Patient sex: F
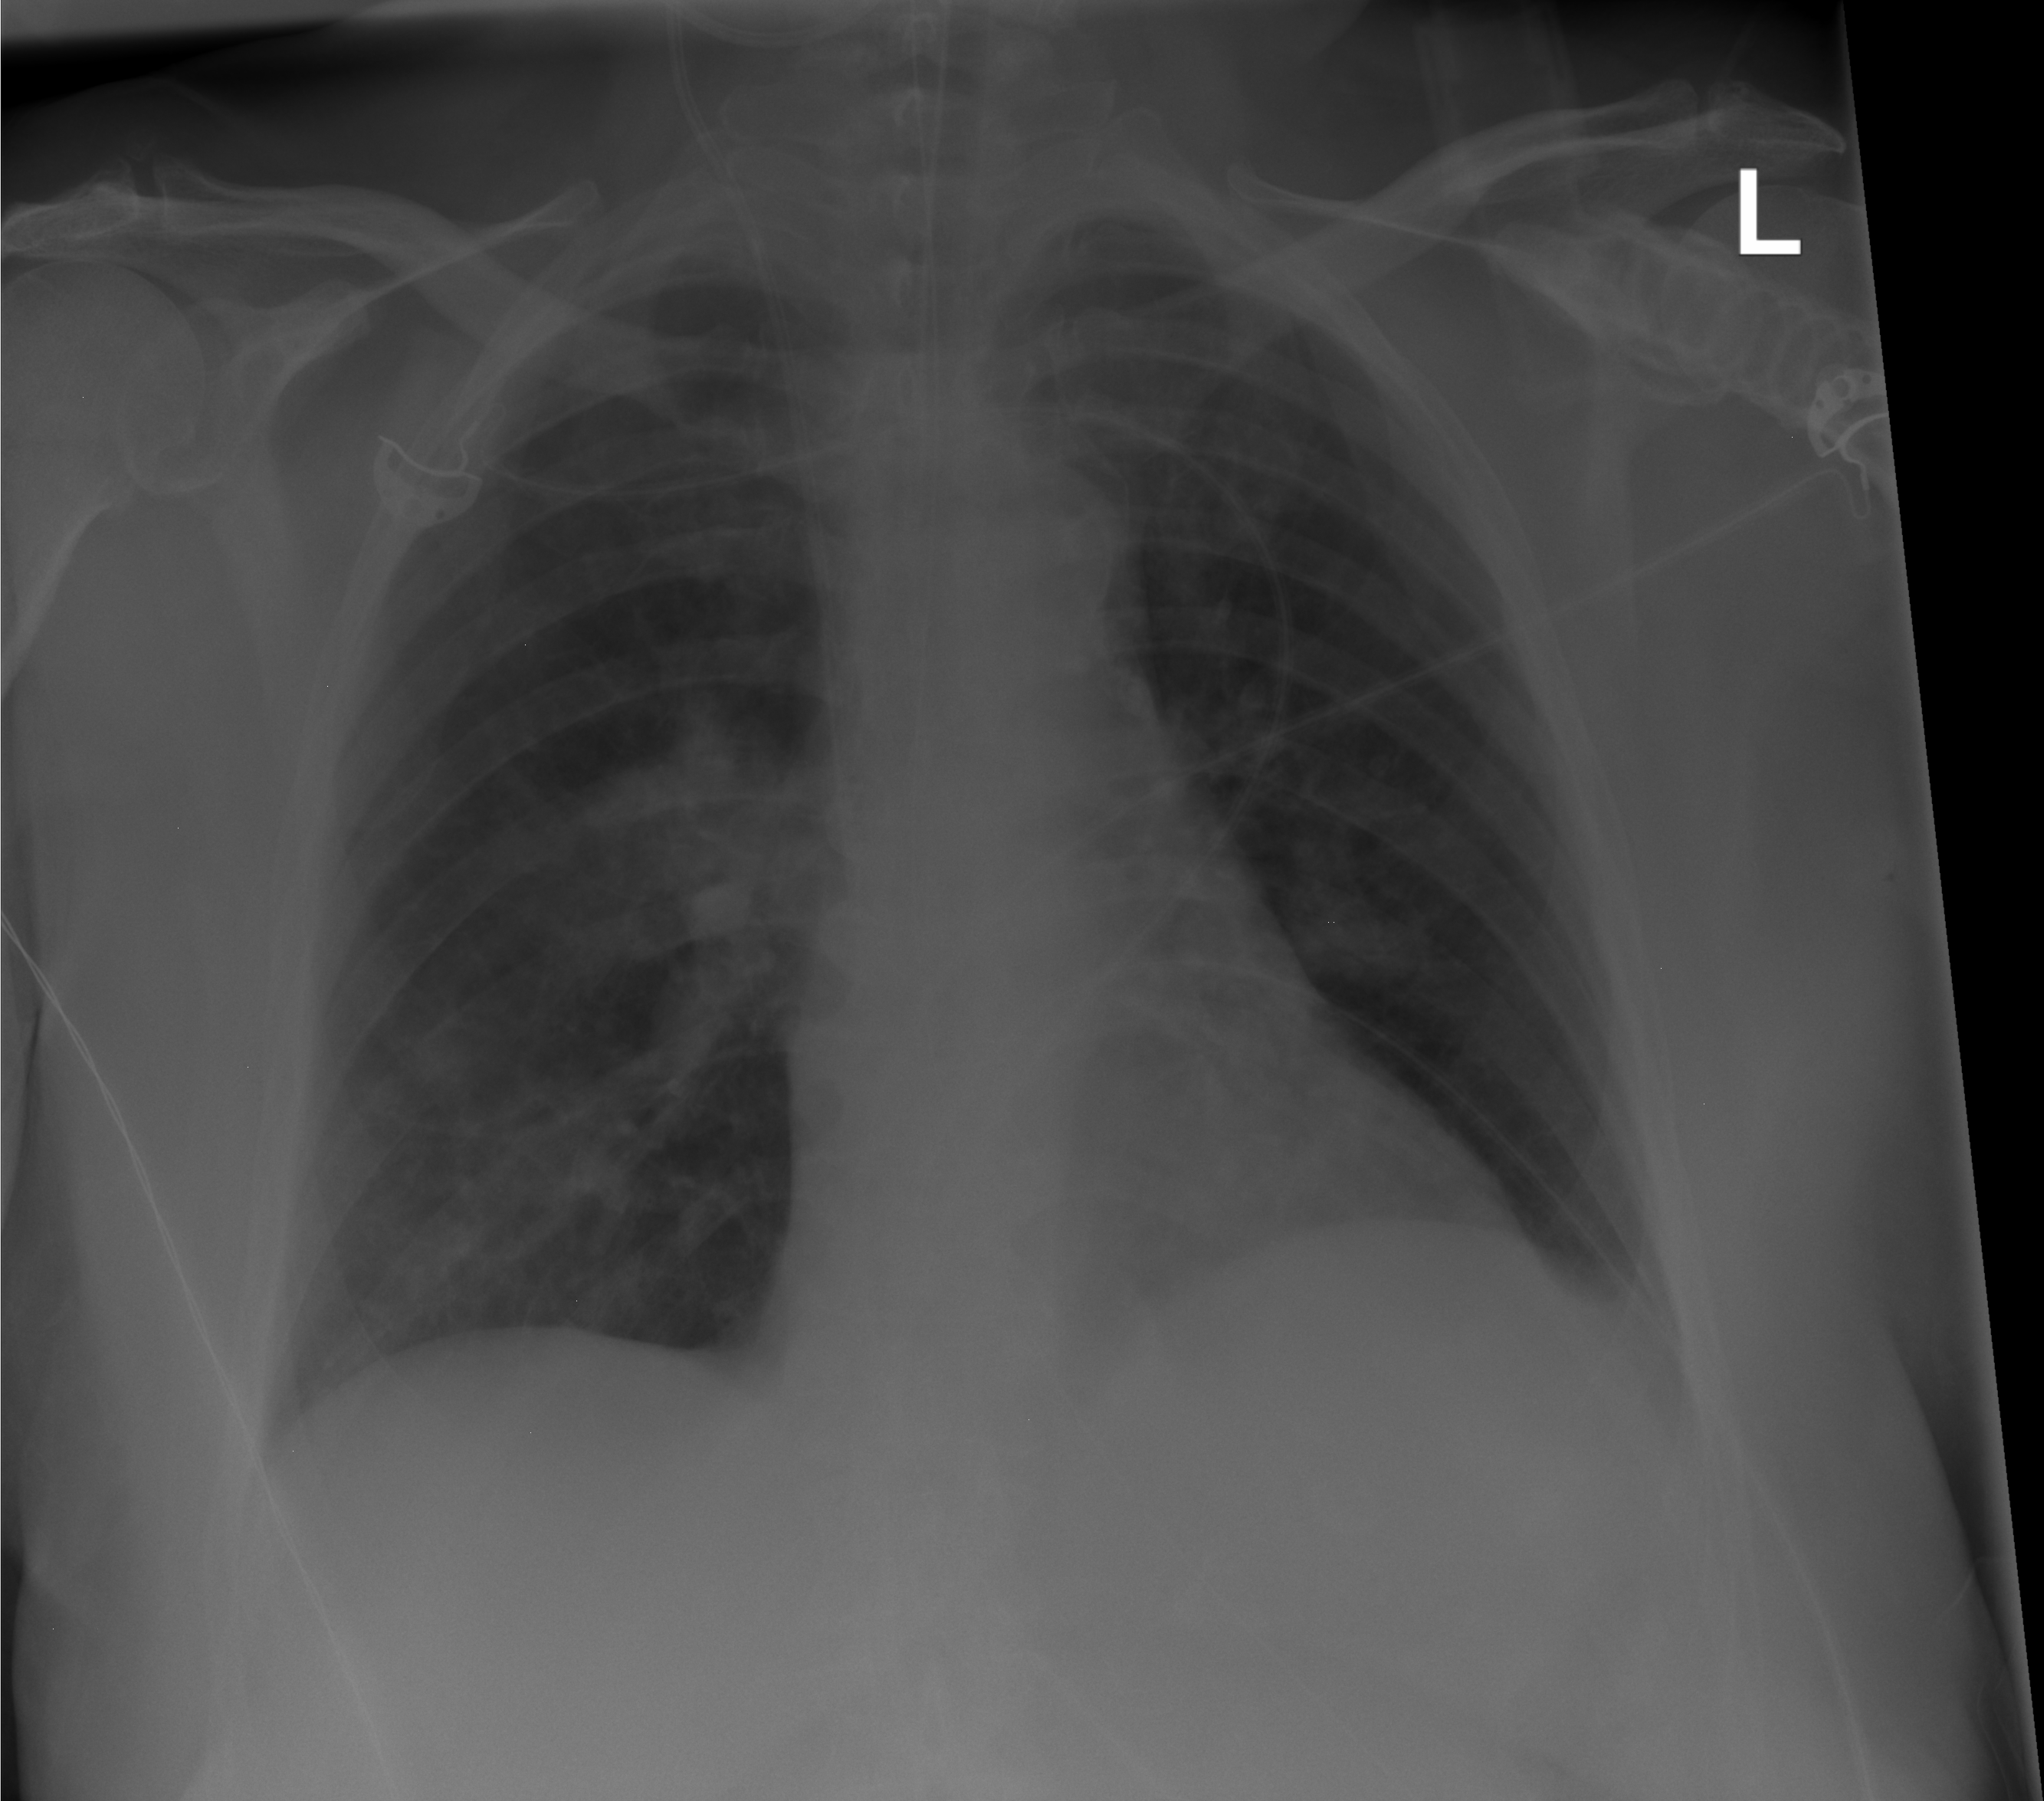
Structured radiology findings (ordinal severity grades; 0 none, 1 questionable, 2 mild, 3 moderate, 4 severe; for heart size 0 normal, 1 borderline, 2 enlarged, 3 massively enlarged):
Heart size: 0
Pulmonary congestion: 0
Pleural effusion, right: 0
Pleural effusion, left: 0
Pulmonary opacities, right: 3
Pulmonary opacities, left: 2
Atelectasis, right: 2
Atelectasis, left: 0